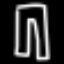
Label: pants